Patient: sex M, age 64
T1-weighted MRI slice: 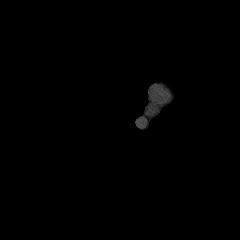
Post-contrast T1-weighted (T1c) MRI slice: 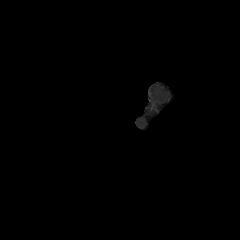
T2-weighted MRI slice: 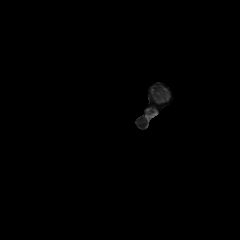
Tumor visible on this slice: no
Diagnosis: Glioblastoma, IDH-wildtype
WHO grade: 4